Question: I know this question will sound very basic but i just am not able to fix it.I have got a div container and im trying to position the a child div to the right.I tried positioning the container div with relative and then positioning the child div with absolute,but the parent div loses its width.
please have a look at the image above,i need the div1 to position itself right of the divContainer. I have got other nested divs in divContainer, i need only div1 to be postioned on the right.
'''
div#divContainer{
margin-left:auto;
margin-right:auto;
top: 0px;
width:1000px;
background:#666;
position:relative;
}
div#div1{
height:45px;width:200px;
background:yellow;
position:absolute;
}
'''
HTML CODE
'''
<!DOCTYPE HTML PUBLIC "-//W3C//DTD HTML 4.01//EN" "http://www.w3.org/TR/html4/strict.dtd">
<html>
<head>
<meta http-equiv="Content-Type" content="text/html; charset=iso-8859-1">
<title></title>
</head>
<body>
<div id="divContainer">
<div id="div1"></div>
</div>
</body>
</html>
'''
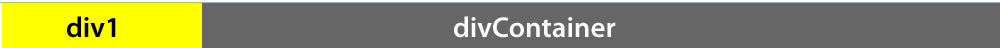
Answer: Assuming that #div1 is a nav type div, you should just float it to the side you want it.
'''
div#div1{
height:45px;width:200px;
background:yellow;
float:right;
}
'''
This will position it absolutely within your document. If you're having trouble with this, you may want to spend some time reading some good resources about CSS positioning. <URL> has great resources for CSS.